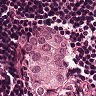
Metastatic tissue present: yes